Interaction volume radius: 5 \u00c5
Interaction volume height: 15 \u00c5
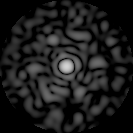
Disorder parameter: 0.858